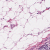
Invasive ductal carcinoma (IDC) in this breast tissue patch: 1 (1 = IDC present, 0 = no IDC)